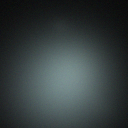
Screen state: off